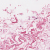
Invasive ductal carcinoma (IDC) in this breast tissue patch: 0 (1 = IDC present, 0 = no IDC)